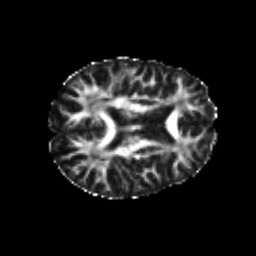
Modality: FA
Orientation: axial
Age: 20
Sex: female
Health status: healthy
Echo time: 0.074 s